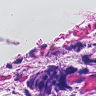
Metastatic tissue present: yes